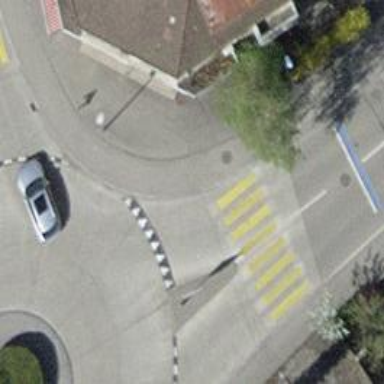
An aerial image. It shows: Kerb barrier.